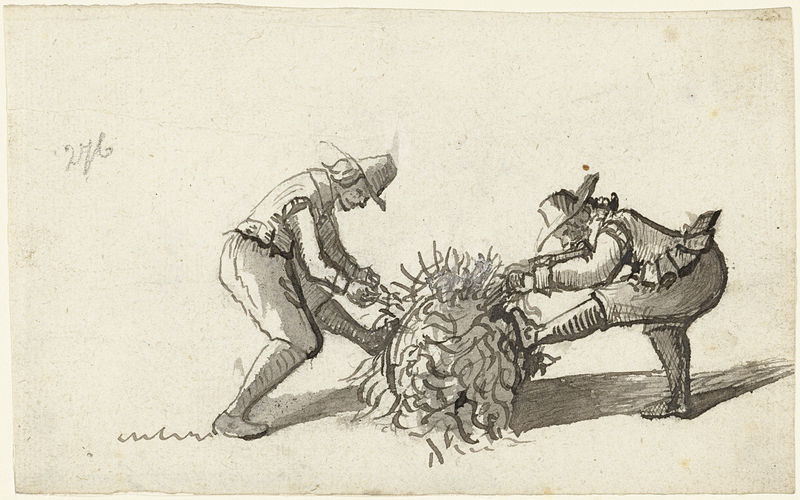
Titel: Twee mannen die een vacht of een takkenbos samenbinden
Künstler: Harmen ter Borch
Standort: Amsterdam
Institution: Rijksmuseum
Schlagwörter: feder, kampf, mann, schatten, weiß, menschen, braun, hut, hüte, männer, schwarz, skizze, stroh, zeichnung, ball, rock, hose, mensch, land, gewand, arbeit, bauern, landleben, papier, ernte, heu, karikatur, anstrengung, tusche, schaf, unterschrift, schraffur, kugel, stiefel, tinte, pergament, landarbeiter, heuballen, fussel, farmer, famer